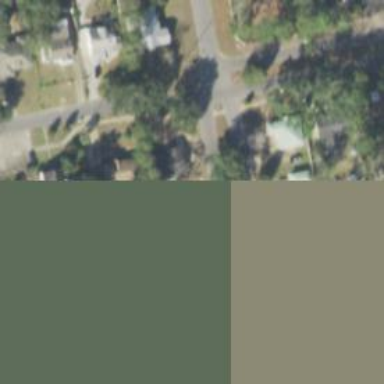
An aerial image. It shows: This residential area consists of single-family homes.